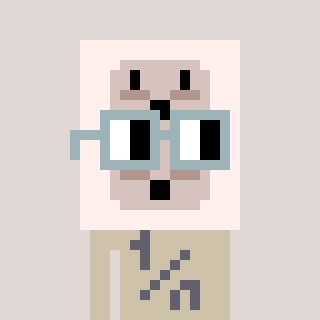
a pixel art character with square dark gray glasses, a outlet-shaped head and a bege-colored body on a warm background